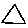
Label: triangle